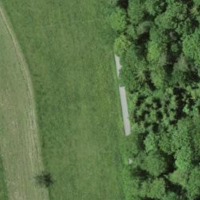
EUNIS habitat code: 41
Species observed at this site:
Maniola jurtina
Fagus sylvatica